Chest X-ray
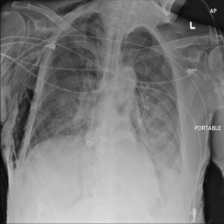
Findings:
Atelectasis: negative
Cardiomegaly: negative
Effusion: positive
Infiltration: negative
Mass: negative
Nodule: negative
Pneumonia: negative
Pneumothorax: positive
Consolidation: negative
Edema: negative
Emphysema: negative
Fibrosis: negative
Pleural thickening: negative
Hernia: negative